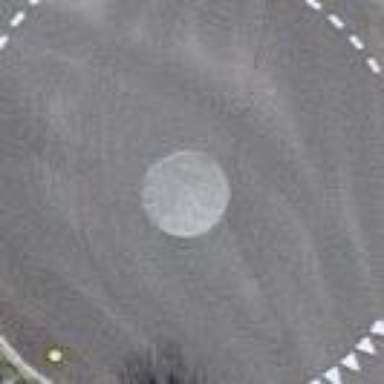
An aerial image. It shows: Secondary road around roundabout.